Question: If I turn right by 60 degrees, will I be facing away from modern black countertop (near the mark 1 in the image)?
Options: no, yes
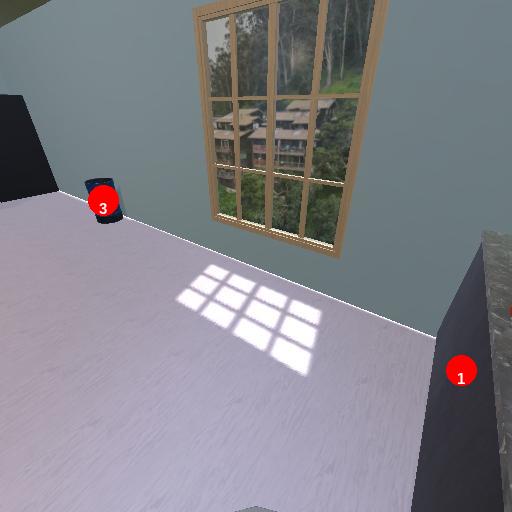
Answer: no